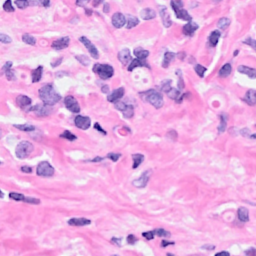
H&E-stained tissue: Breast